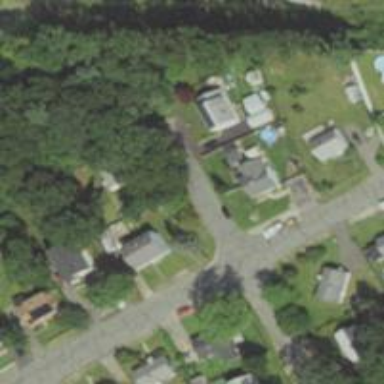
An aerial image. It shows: Residential road.